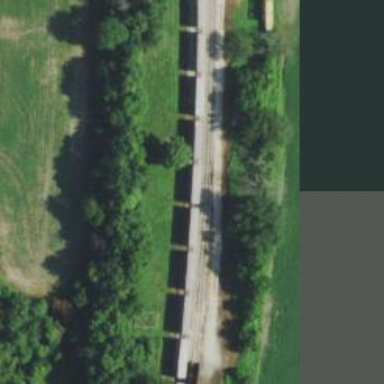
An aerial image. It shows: Preserved railway.